Interaction volume radius: 5 \u00c5
Interaction volume height: 20 \u00c5
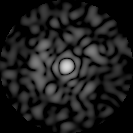
Disorder parameter: 0.8479